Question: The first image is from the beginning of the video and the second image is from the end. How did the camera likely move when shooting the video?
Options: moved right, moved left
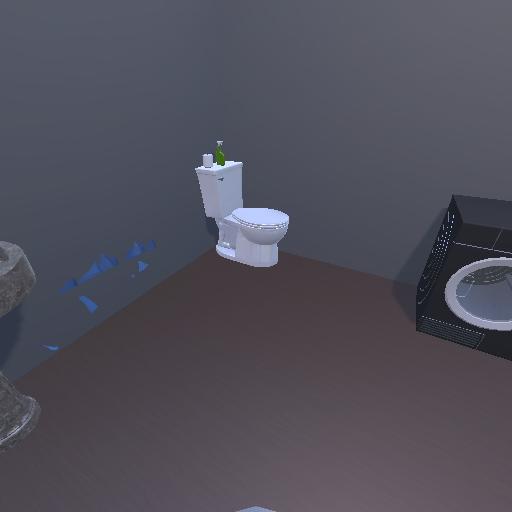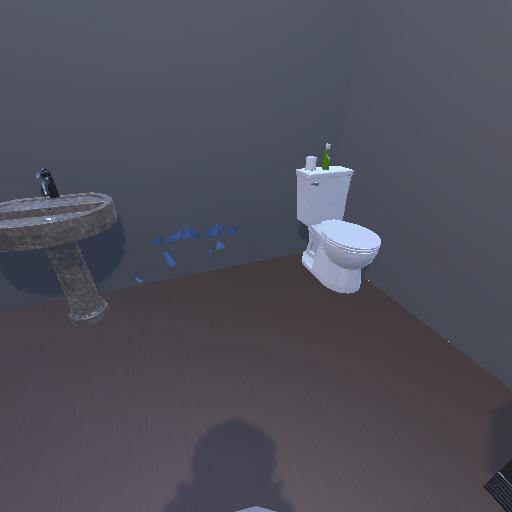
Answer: moved right